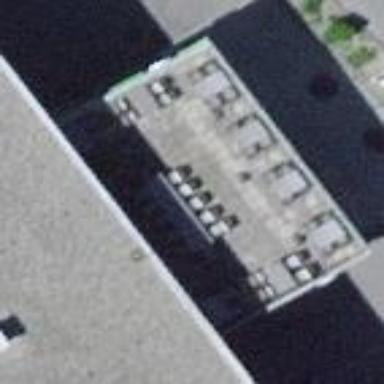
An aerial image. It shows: Building housing fuel station.